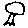
Label: tree